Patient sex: F
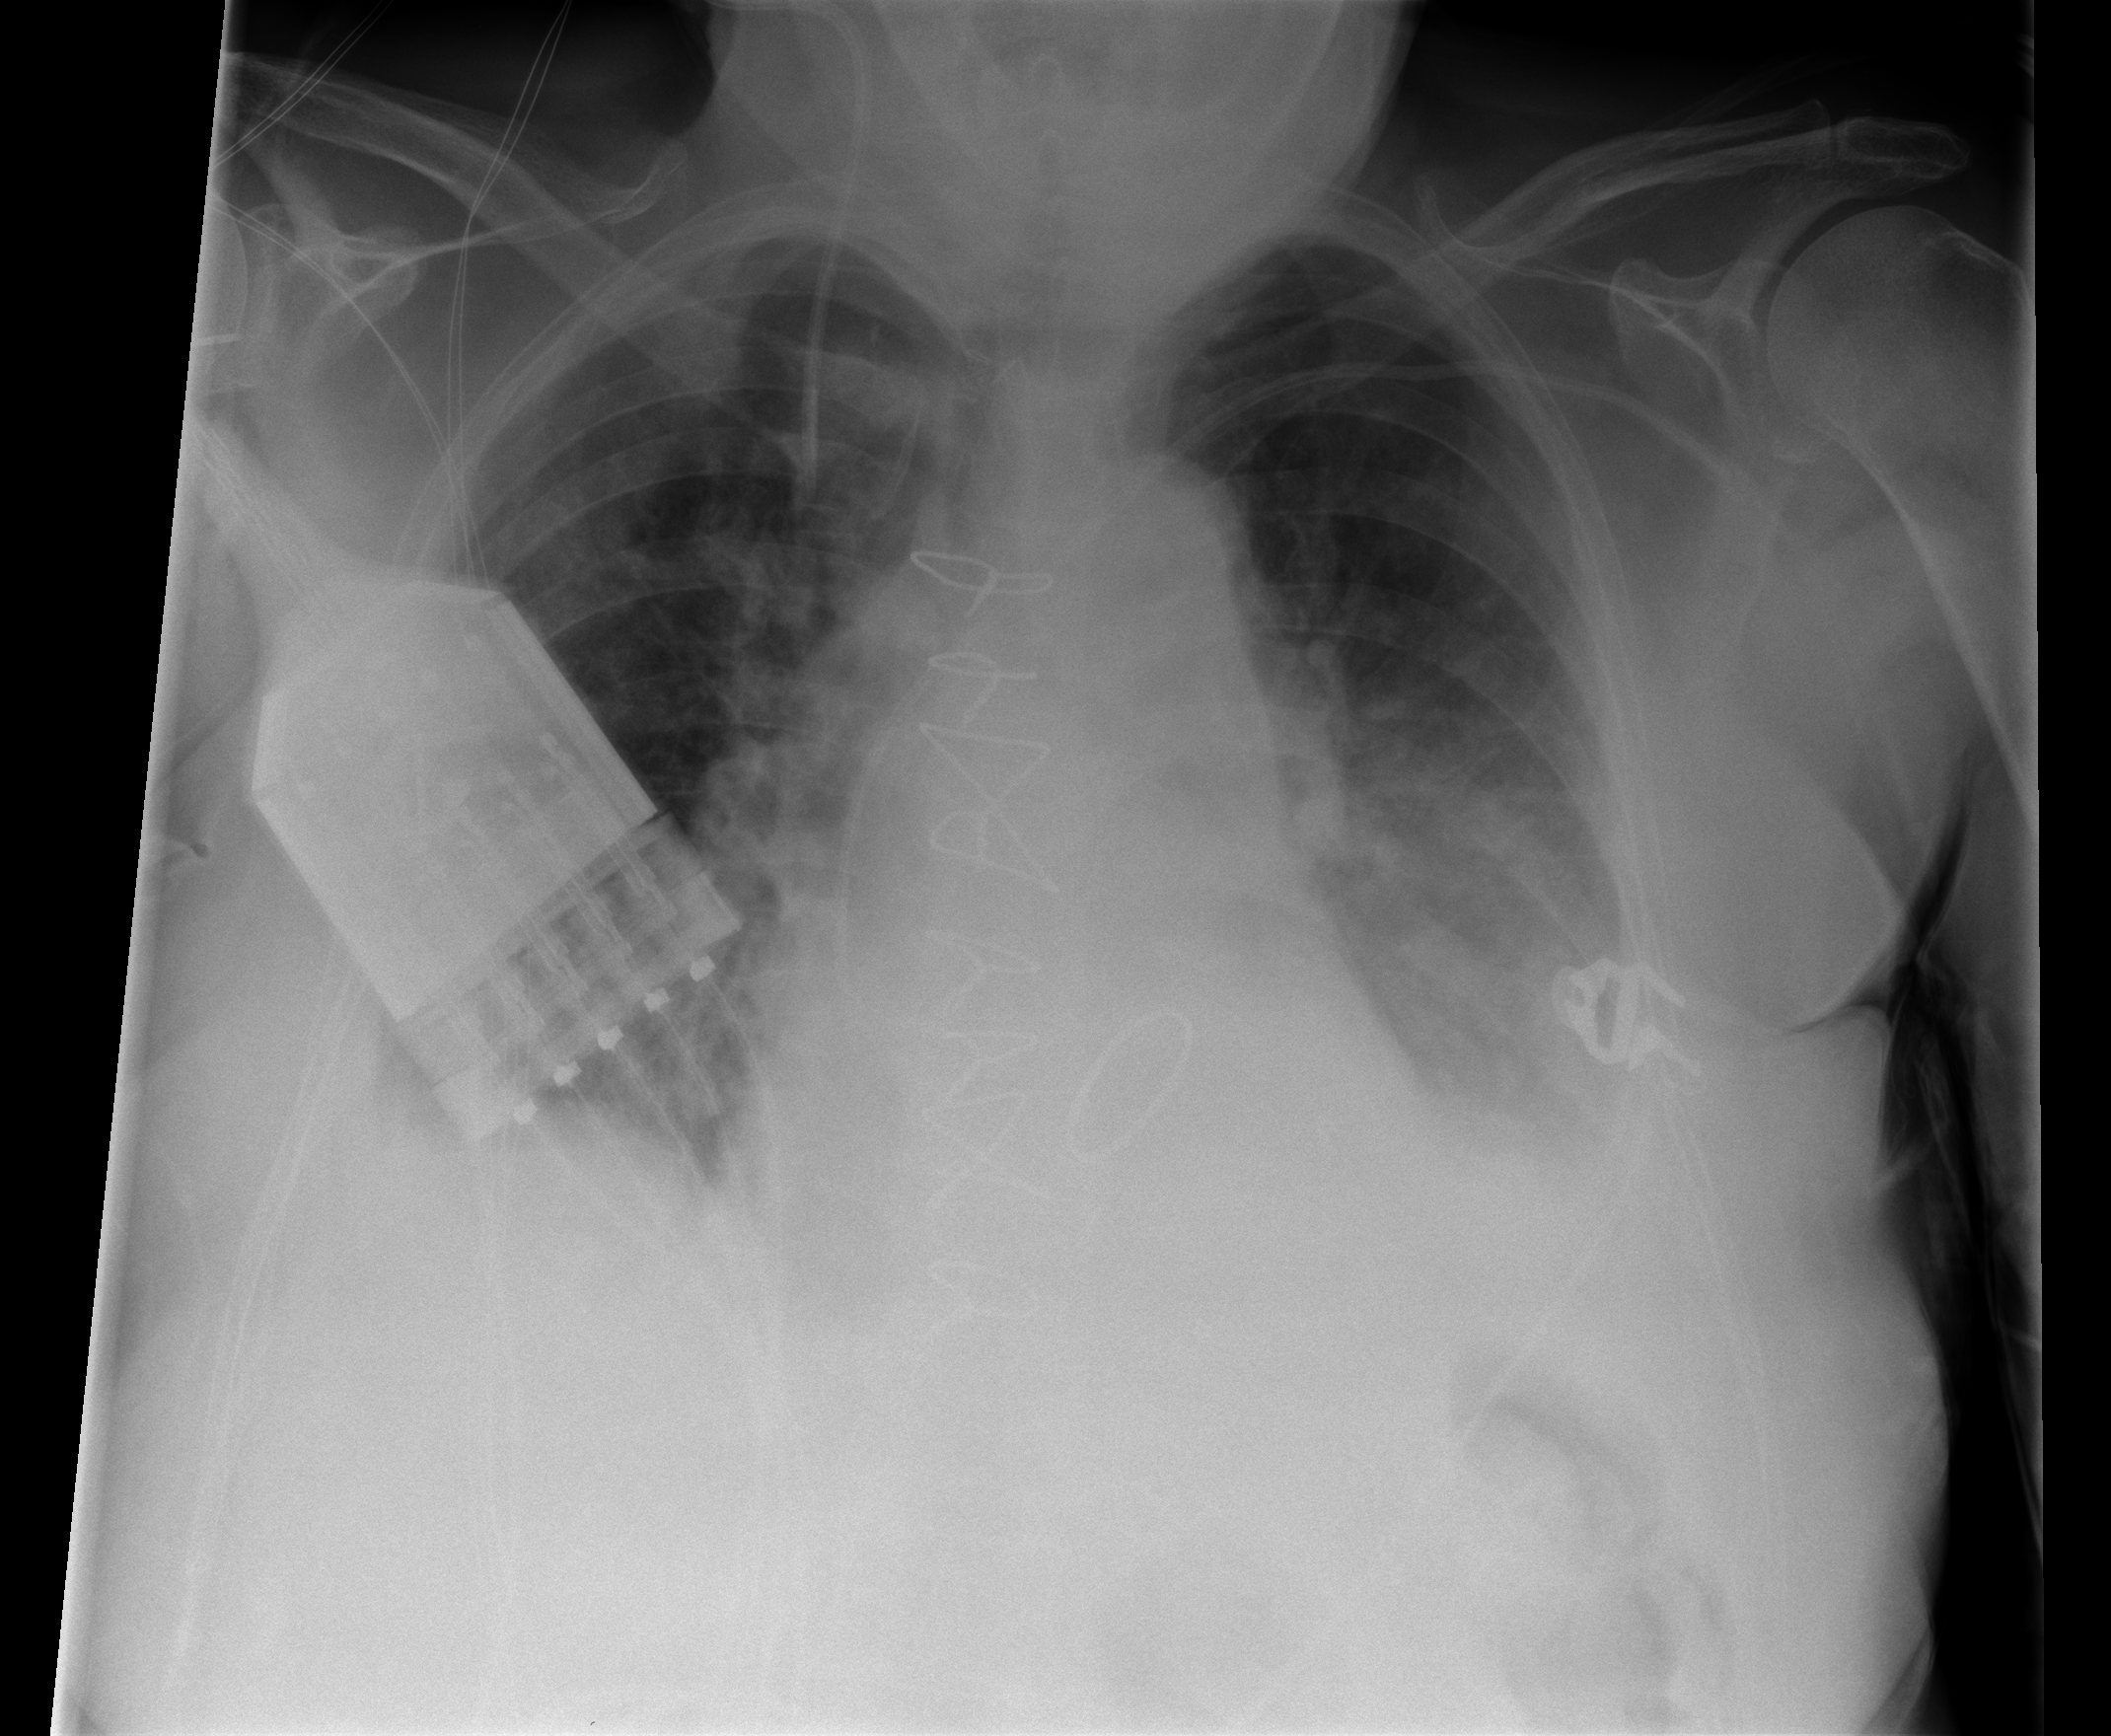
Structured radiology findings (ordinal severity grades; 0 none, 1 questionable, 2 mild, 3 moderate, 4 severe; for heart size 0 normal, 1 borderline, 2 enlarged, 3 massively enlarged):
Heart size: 2
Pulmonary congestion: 2
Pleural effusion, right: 2
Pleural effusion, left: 0
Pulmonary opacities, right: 0
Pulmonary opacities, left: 2
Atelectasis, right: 2
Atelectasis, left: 2